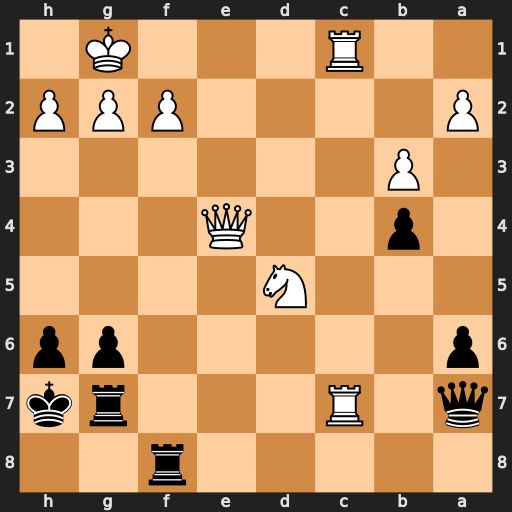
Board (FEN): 5r2/q1R3rk/p5pp/3N4/1p2Q3/1P6/P4PPP/2R3K1
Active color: b
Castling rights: -
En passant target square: -
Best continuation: Qxf2+ Kh1 Qf1+ Rxf1 Rxf1#